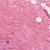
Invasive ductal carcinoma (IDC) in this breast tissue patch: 0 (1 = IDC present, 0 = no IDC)